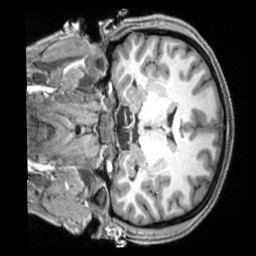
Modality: T1w
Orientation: coronal
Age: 21
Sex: female
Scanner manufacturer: siemens
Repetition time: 2.3 s
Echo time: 0.00229 s